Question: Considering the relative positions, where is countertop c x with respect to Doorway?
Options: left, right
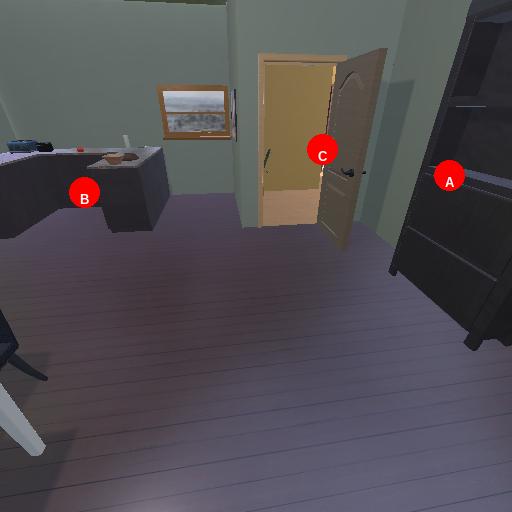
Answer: left